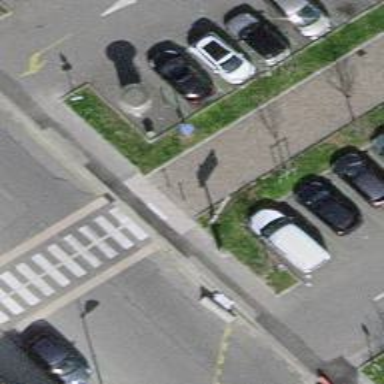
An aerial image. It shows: Bollard.